Aerial crown-view tile of a tropical tree (Barro Colorado Island, Panama), acquired 20250217:
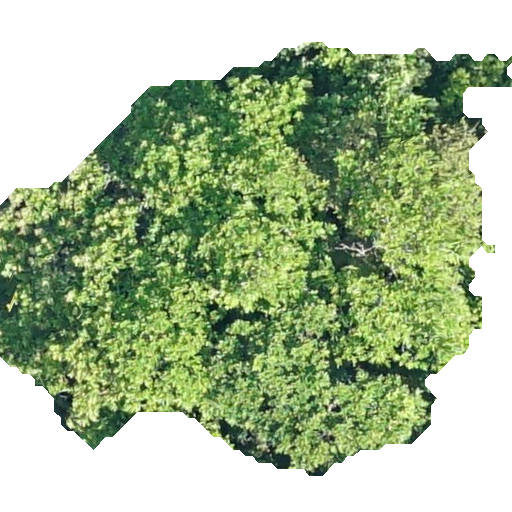
Species: Anacardium excelsum
GBIF accepted scientific name: Anacardium excelsum
Crown area: 235.92 m²